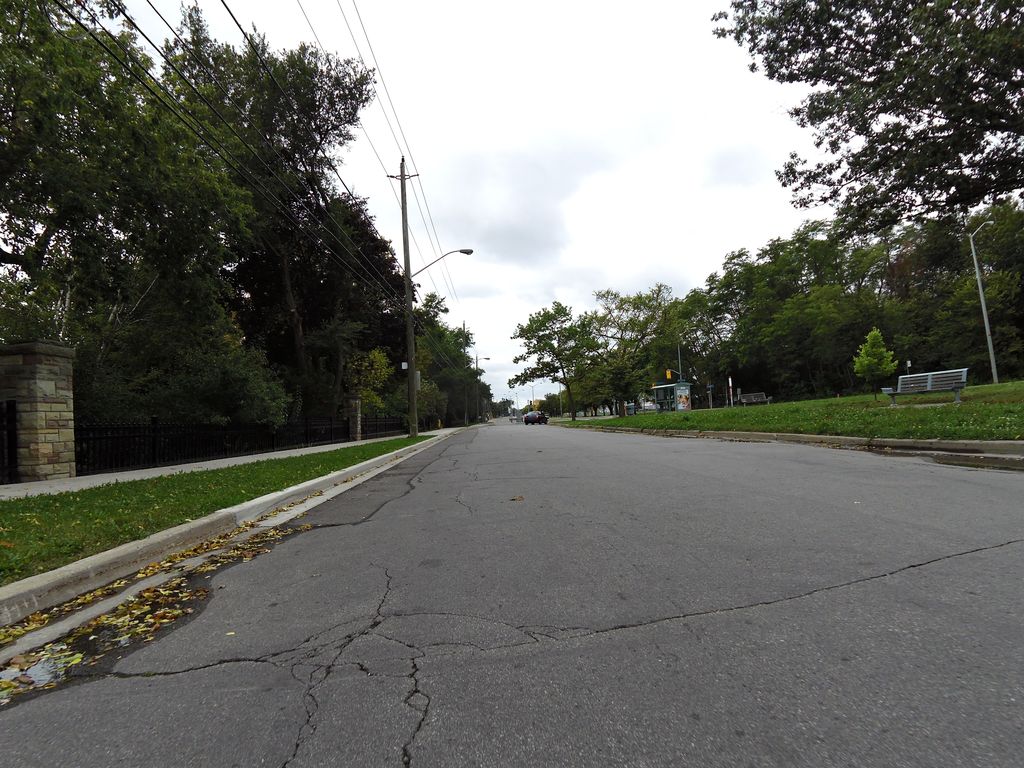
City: toronto